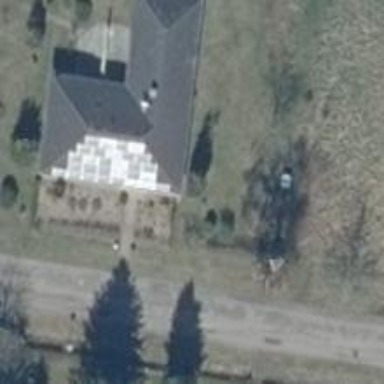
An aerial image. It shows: Small solar photovoltaic panel generator is producing electricity.